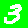
Digit: 3